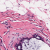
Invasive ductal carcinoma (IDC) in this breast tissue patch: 0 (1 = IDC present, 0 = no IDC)